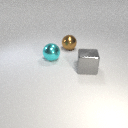
large cyan metal sphere to the left of large brown metal sphere